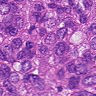
Metastatic tissue present: yes